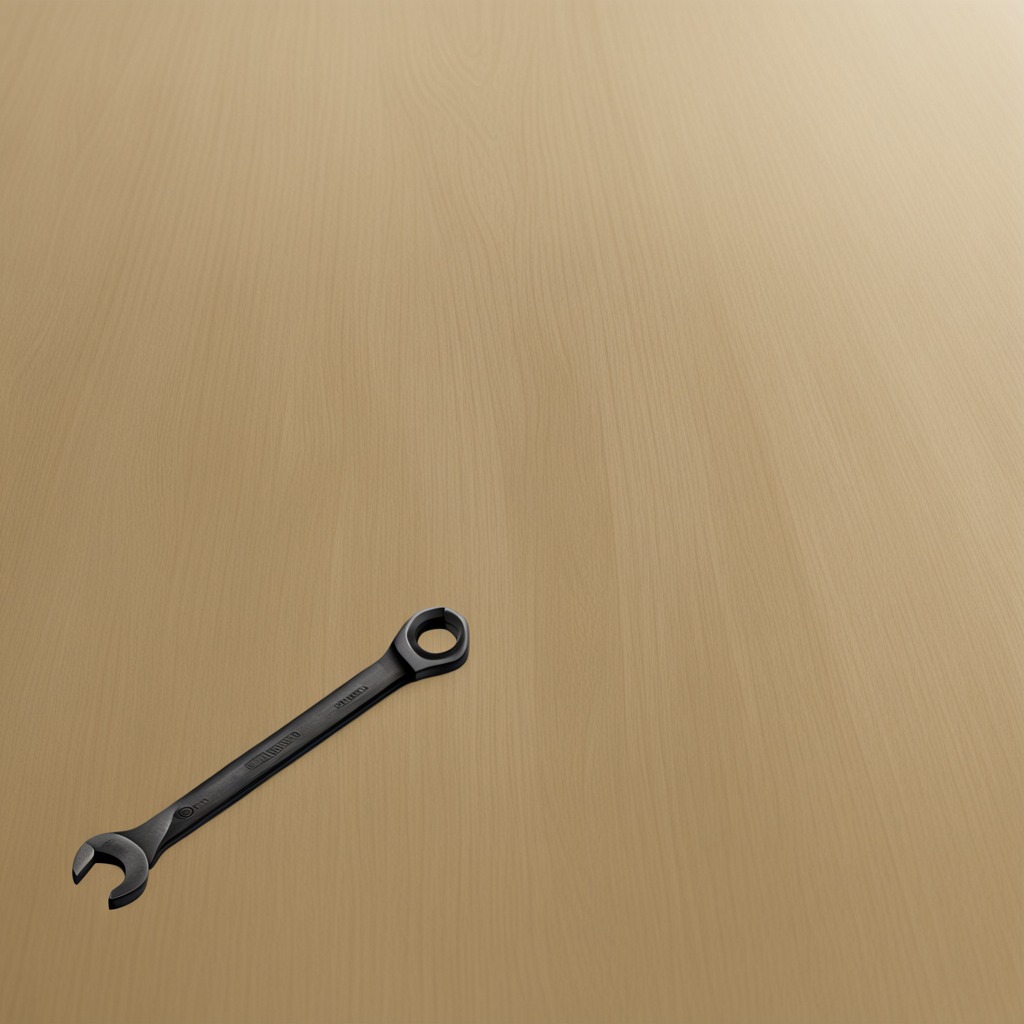
A wrench lies on a plywood surface in a paint workshop lit by afternoon window light.